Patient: sex M, age 79
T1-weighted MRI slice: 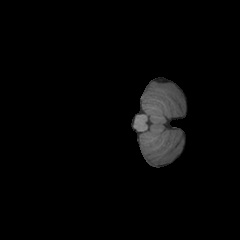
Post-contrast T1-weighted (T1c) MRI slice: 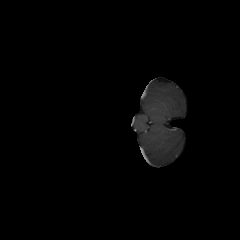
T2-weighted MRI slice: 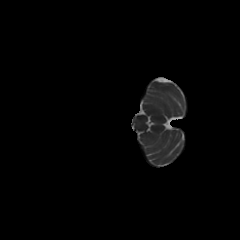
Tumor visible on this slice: no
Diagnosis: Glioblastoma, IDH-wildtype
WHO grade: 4